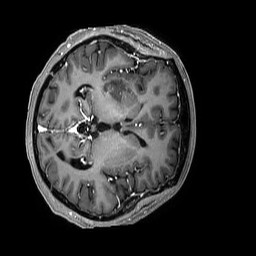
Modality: T1w
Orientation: axial
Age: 38
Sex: female
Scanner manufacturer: philips
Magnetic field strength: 3 T
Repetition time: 0.006952 s
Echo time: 0.00319 s